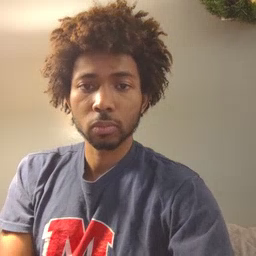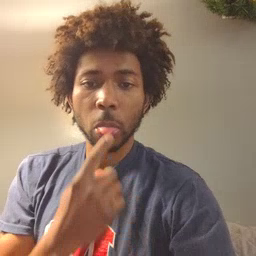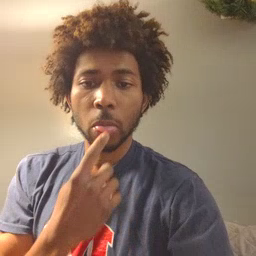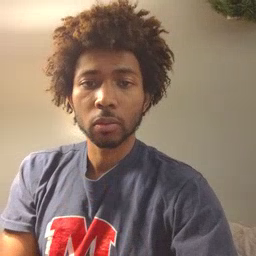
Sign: tongue